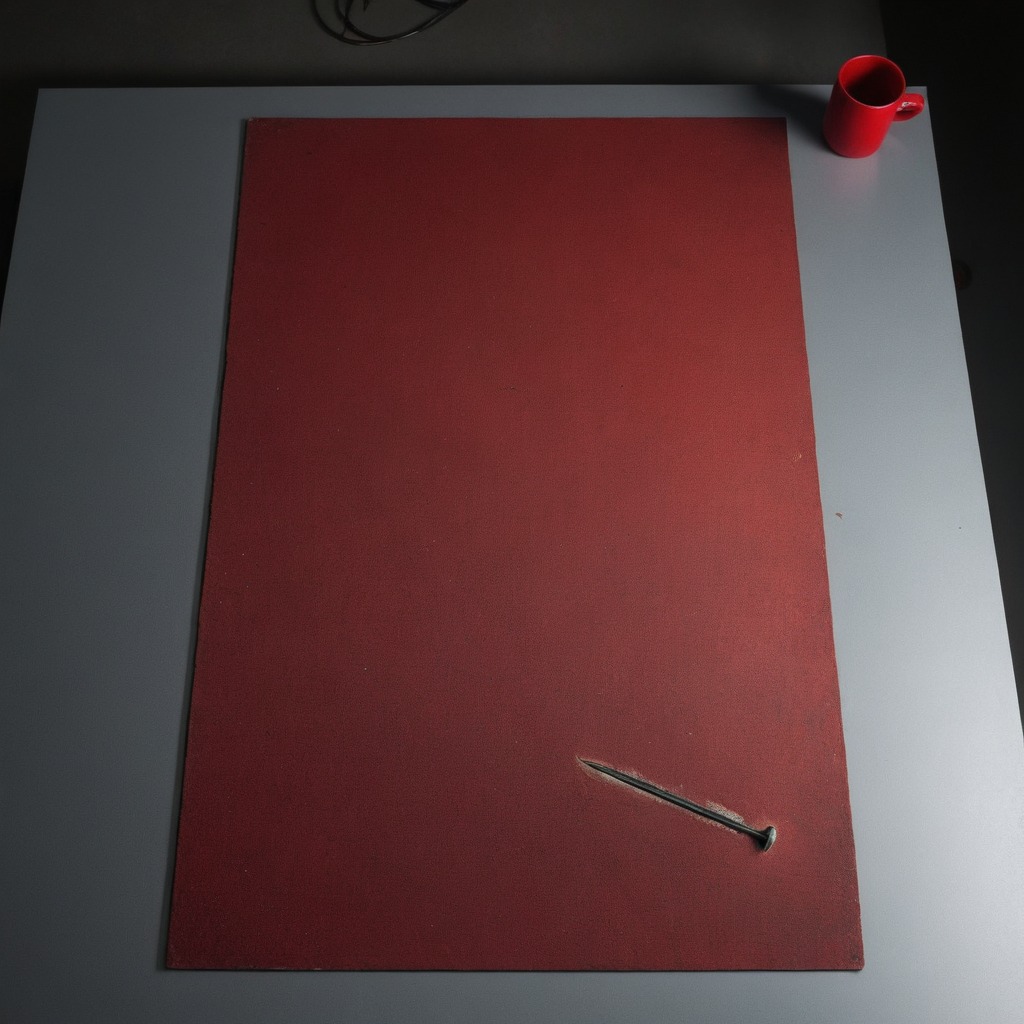
A nail is lying on the granite tabletop.